Question: In <URL>, I have to split the x axis labels in two lines
'''
xAxis: {
labels: {
useHTML: true
},
categories: ['unter 1.000 EUR', '1.000 bis <br /> 1.499 EUR', '1.500 bis <br /> 1.999 EUR', '2.000 bis <br /> 2.499 EUR', '2.500 bis <br /> 2.999 EUR', '3.000 bis <br /> 3.999 EUR', '4.000 bis <br /> 4.999 EUR', '5.000 EUR <br /> und mehr']
},
'''
It works well in the browser, but when I export it to SVG (or another format), it displays in this way:

How can I fix it?
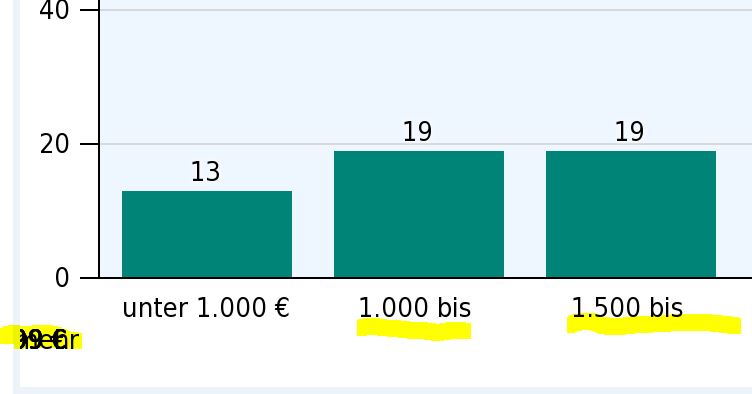
Answer: As noted in the <URL> documentation:
> Most places where text is handled in Highcharts, it is also followed by an option called 'useHTML'...The downsides are that it will always be laid out on top of all other SVG content, and that it is not rendered the same way in exported charts.
A workaround is to use the "allow html" patch for export, and set 'export.allowHTML: true'. This is mentioned in <URL>.
You can add the patch using this code:
'''
/**
* This snippet adds support for useHTML in exported charts, opening for advanced
* HTML features like positioning, tables, layout etc. Images will probably not
* work well because the server doesn't know how to preload them.
* Note that the rendering agent needs to support the SVG foreignObject tag. The
* featured Highcharts export server is based on PhantomJS which supports this. Other
* SVG renderers, like Batik or Inkscape, do not support it.
*/
(function (H) {
H.wrap(H.Chart.prototype, 'init', function (proceed, options, callback) {
if (options.chart && options.chart.forExport) {
options.chart.forExport = options.exporting.allowHTML !== true;
}
proceed.call(this, options, callback);
});
H.wrap(H.Chart.prototype, 'sanitizeSVG', function (proceed, svg) {
// Move HTML into a foreignObject
var html = svg.match(/<\/svg>(.*?$)/);
if (html) {
html = '<foreignObject x="0" y="0 width="200" height="200">' +
'<body xmlns="http://www.w3.org/1999/xhtml">' +
html[1] +
'</body>' +
'</foreignObject>';
svg = svg.replace('</svg>', html + '</svg>');
}
return proceed.call(this, svg);
});
}(Highcharts));
'''
Then add this piece of code to your chart options:
'''
exporting: {
allowHTML: true
}
'''
And see <URL> of how it works with your chart.